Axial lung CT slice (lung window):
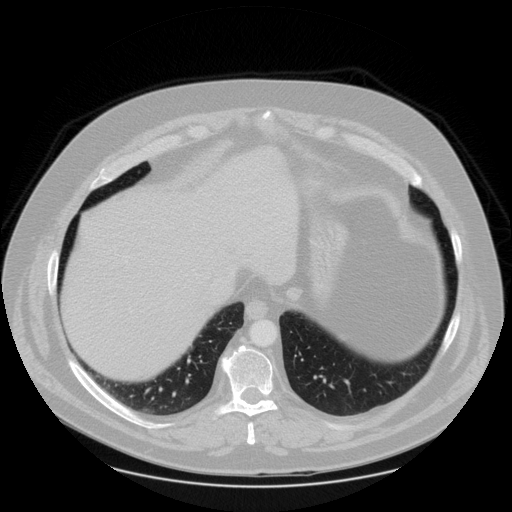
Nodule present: no